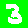
Digit: 3